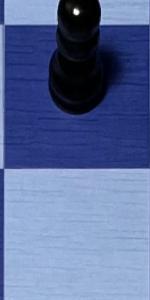
Label: Empty